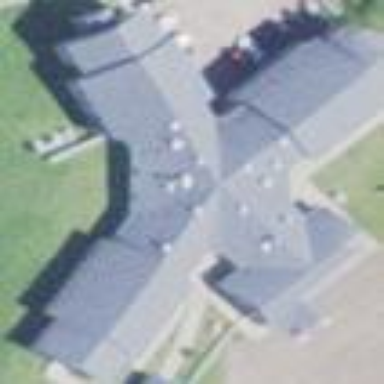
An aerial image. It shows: Nursing home building.